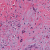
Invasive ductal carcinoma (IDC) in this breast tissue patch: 0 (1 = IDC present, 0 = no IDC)